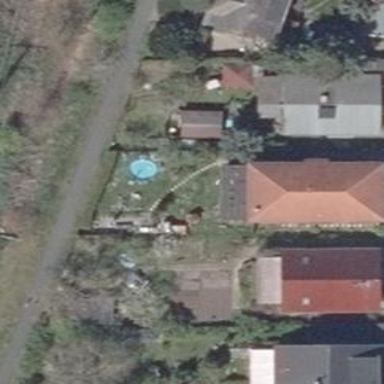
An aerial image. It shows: Garden area designated for leisure land.